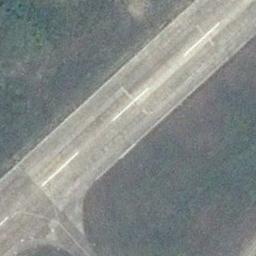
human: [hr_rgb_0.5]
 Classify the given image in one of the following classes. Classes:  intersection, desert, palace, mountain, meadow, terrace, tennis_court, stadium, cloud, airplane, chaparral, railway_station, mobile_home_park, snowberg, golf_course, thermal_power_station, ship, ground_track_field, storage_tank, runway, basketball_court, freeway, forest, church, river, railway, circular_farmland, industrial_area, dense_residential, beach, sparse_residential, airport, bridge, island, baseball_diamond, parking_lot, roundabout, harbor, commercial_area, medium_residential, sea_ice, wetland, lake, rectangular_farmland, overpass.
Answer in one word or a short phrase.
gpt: runway